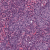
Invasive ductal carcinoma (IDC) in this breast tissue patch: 1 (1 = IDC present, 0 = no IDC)